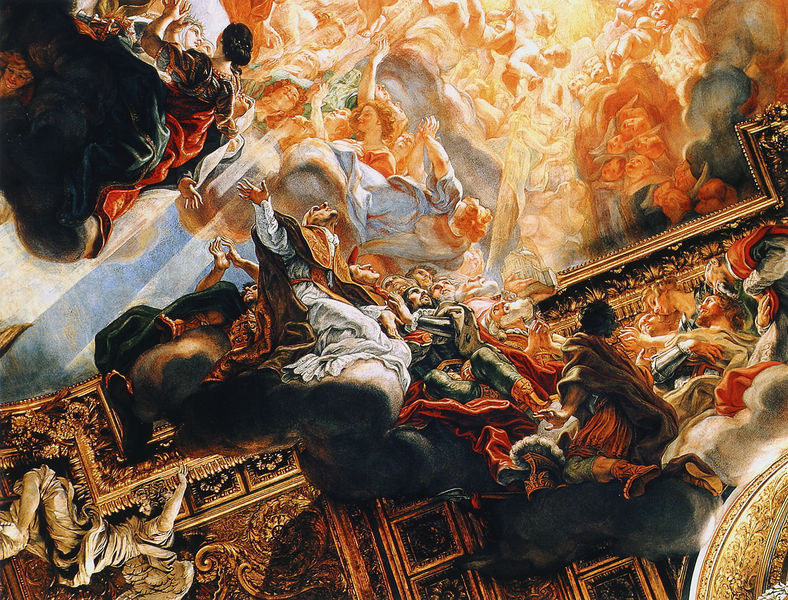
Titel: Deckengemälde “Anbetung des Namens Jesu” in Il Gesù in Rom
Künstler: Giovanni Battista Gaulli
Standort: Rom, Il Gesù (EU - I - Latium)
Schlagwörter: gott, himmel, wolken, menschen, ausschnitt, hell, licht, schwarz, dach, ornament, gericht, barock, hände, sonne, gold, decke, renaissance, engel, figuren, papst, detail, religion, strahlen, untersicht, jüngstes gericht, detaill, kassetten, fresko, aufsteigend, rosetten, gläubig, verwirrung, endel, kirchenkuppel